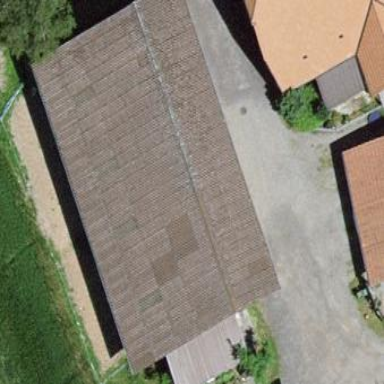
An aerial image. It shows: Rural barn.